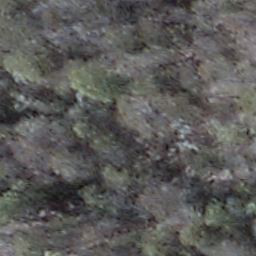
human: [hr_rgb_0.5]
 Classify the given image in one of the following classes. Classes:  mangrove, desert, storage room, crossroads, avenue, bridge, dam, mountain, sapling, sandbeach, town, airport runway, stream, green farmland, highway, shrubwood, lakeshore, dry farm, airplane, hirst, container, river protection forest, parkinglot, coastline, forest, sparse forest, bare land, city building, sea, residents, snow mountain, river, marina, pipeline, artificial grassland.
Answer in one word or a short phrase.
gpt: shrubwood